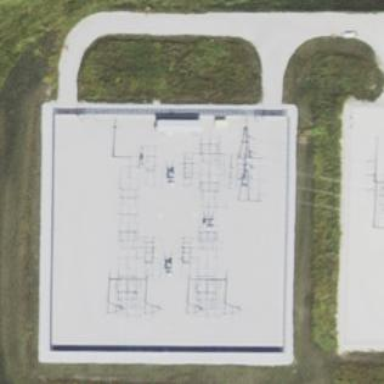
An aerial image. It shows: Transmission substation.